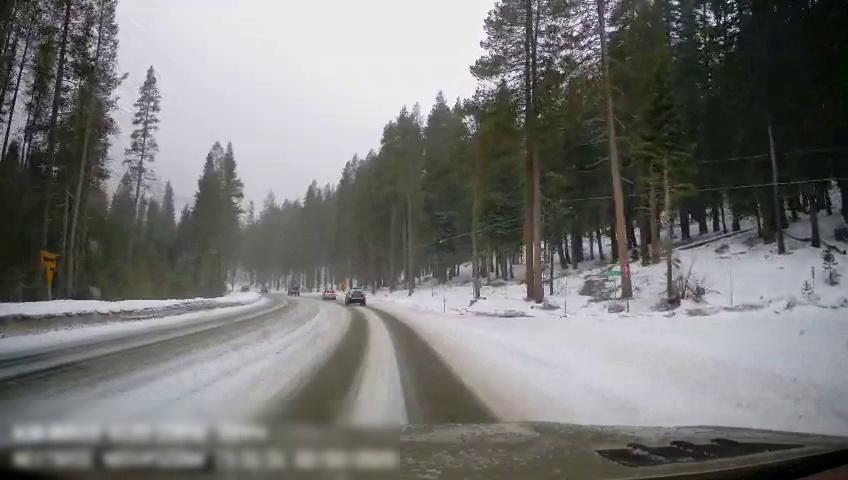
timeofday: Day
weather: Snowy
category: Drivable Space
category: Vehicles | SUV
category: Vehicles | Car
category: Vehicles | SUV
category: Traffic | Signs
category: Traffic | Signs
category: Traffic | Signs
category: Traffic | Signs